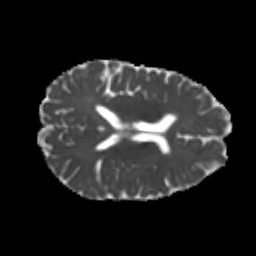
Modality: MD
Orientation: axial
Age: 21
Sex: male
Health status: healthy
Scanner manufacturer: philips
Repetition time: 7.389 s
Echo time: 0.08599 s